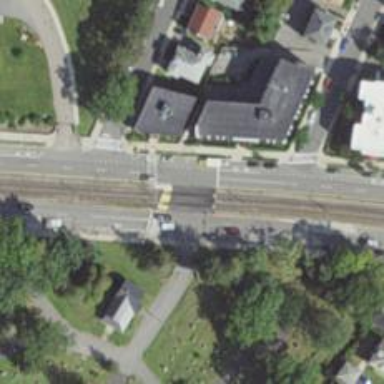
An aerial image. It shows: Level crossing along the railway.